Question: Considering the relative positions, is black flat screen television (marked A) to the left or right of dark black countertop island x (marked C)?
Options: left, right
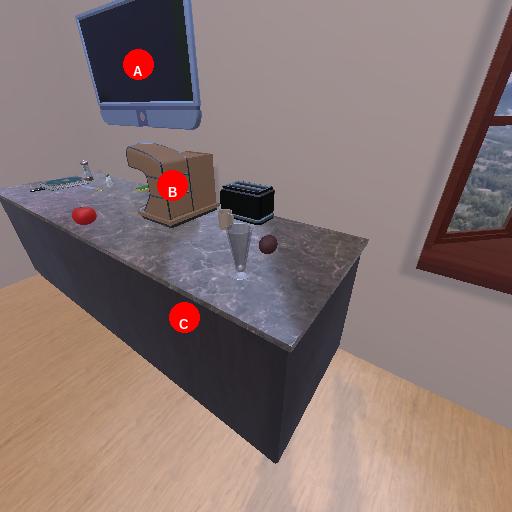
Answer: left